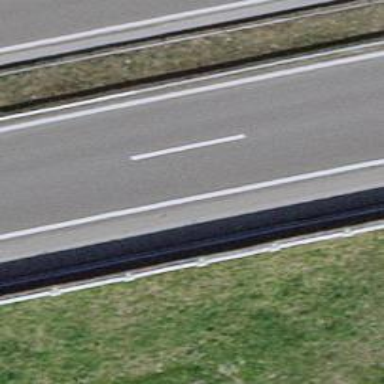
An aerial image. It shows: Motorway.